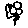
Label: flower